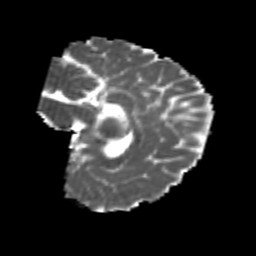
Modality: MD
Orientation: sagittal
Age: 24
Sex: female
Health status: healthy
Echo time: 0.074 s